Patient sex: M
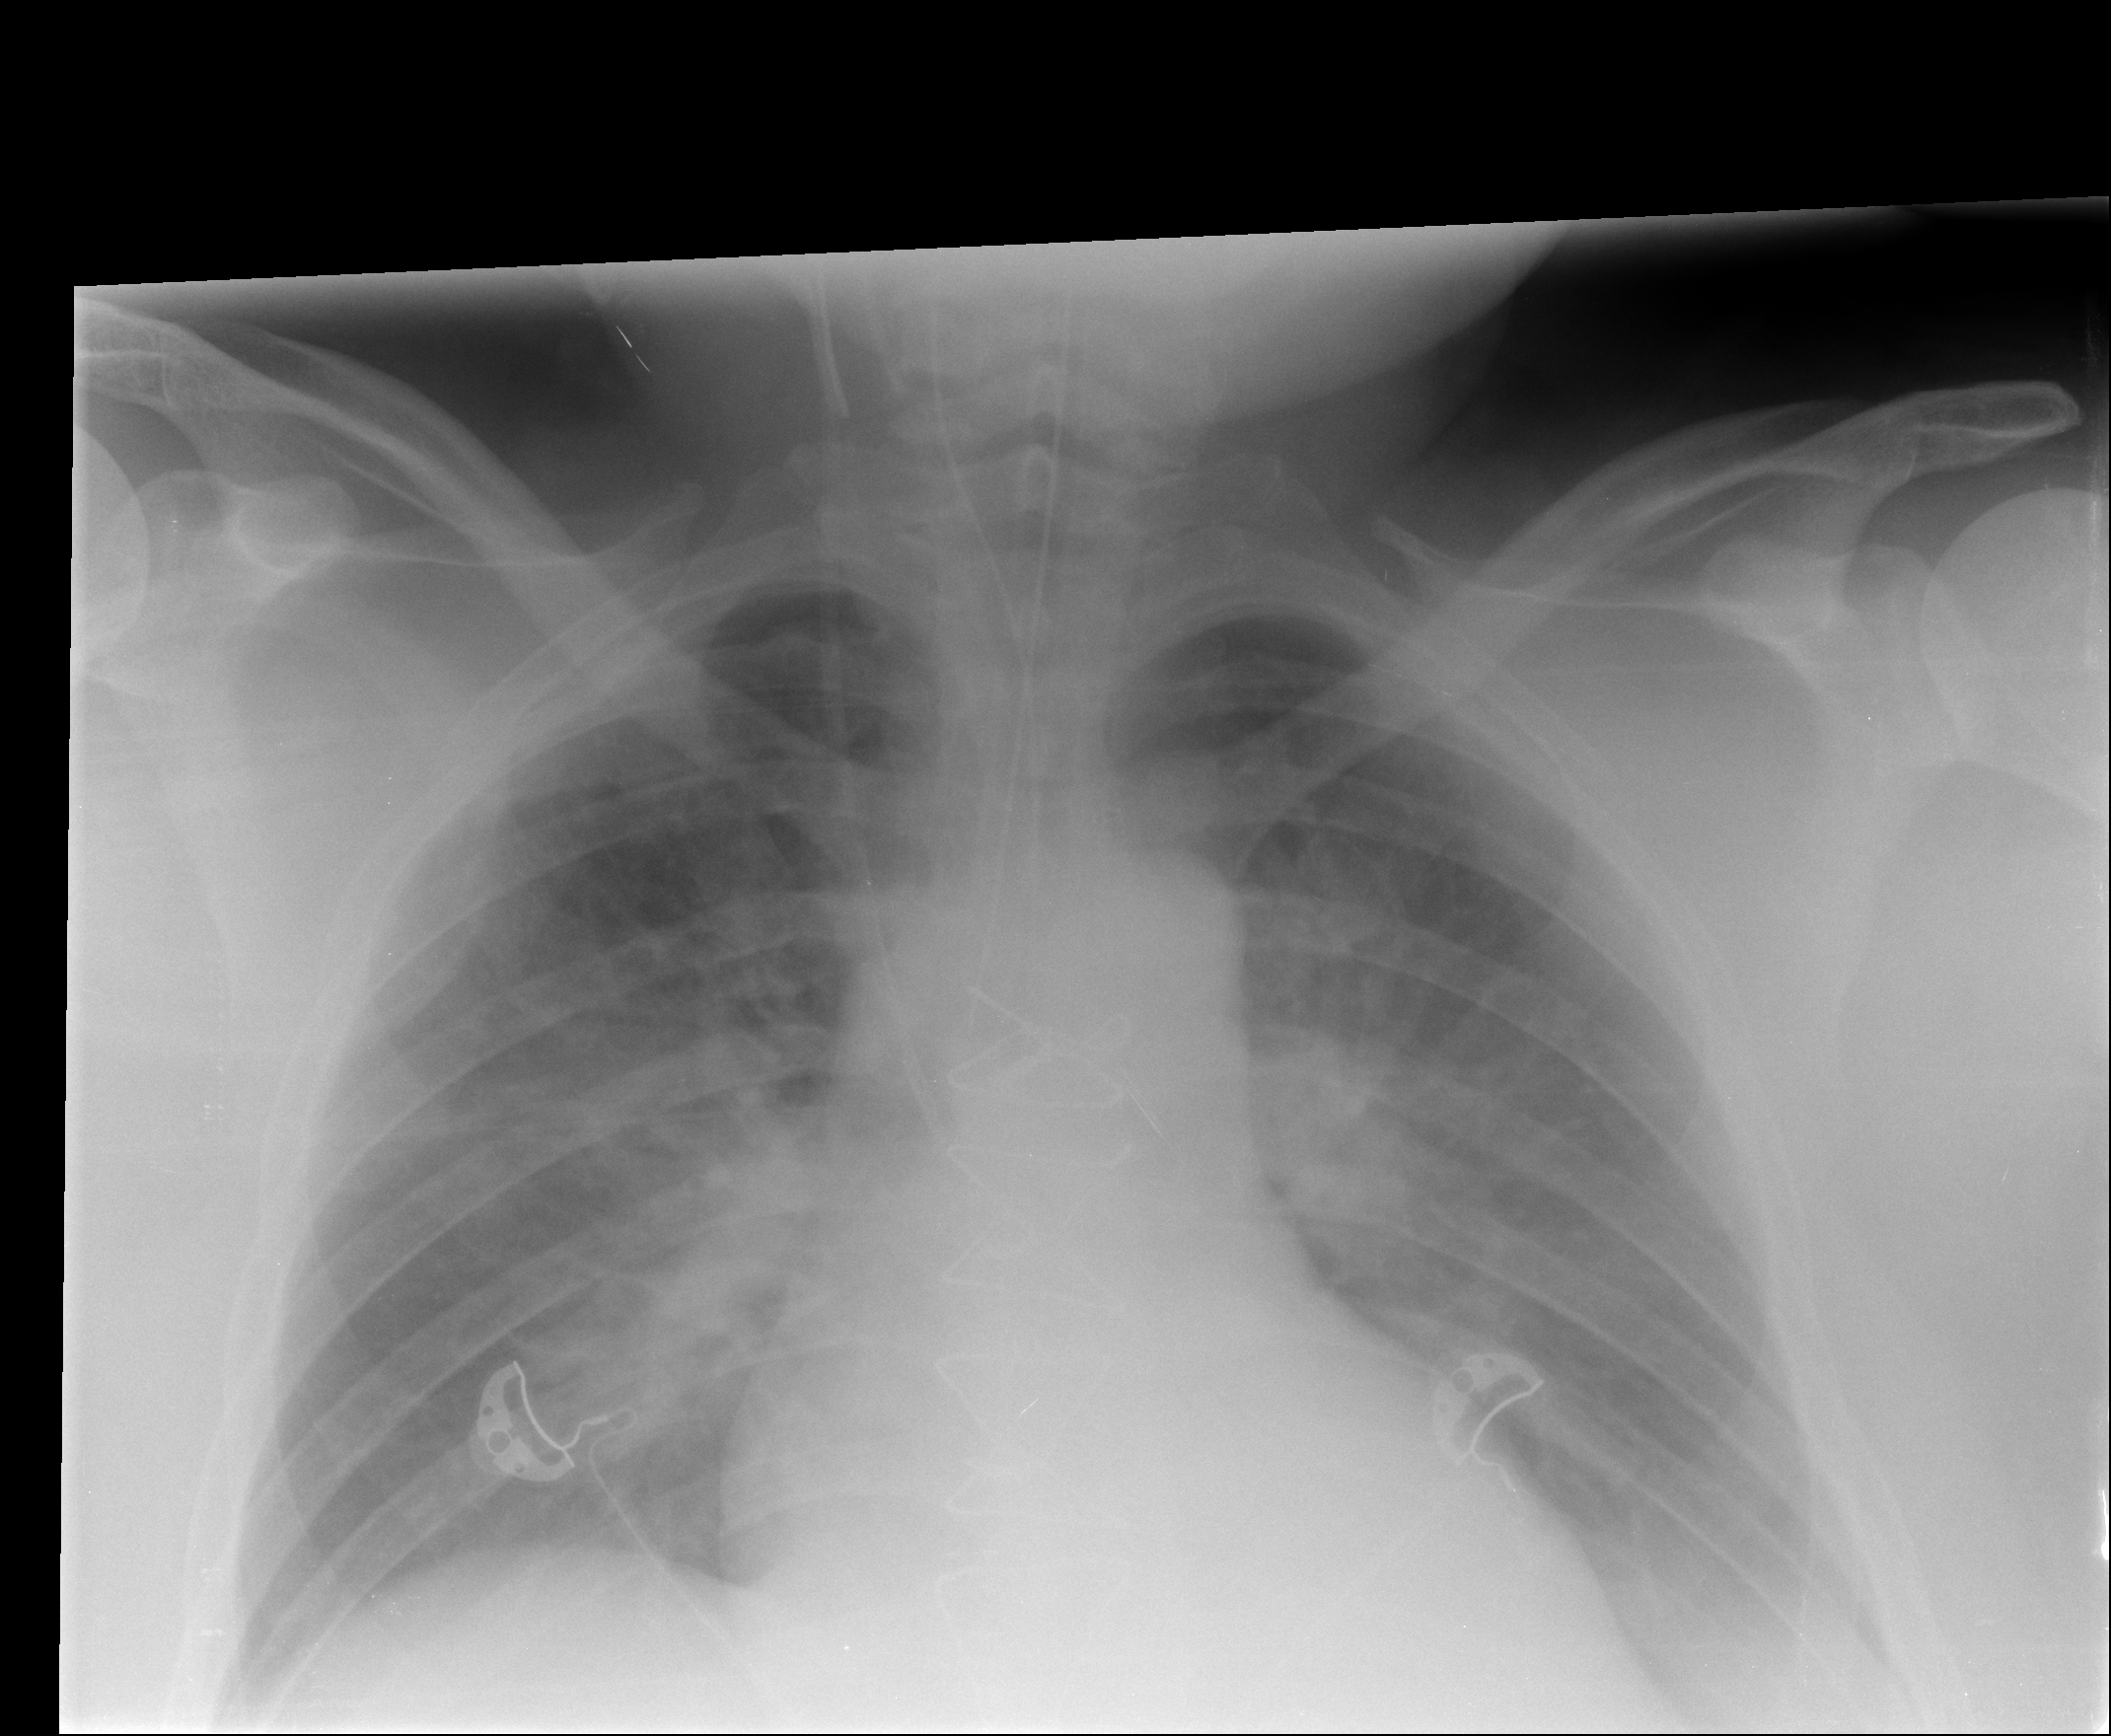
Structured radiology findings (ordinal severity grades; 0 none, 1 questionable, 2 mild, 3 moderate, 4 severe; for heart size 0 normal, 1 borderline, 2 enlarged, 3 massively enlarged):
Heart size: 1
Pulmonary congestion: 2
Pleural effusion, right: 0
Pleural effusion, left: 1
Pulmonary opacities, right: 3
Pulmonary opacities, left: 2
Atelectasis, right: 1
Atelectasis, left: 0